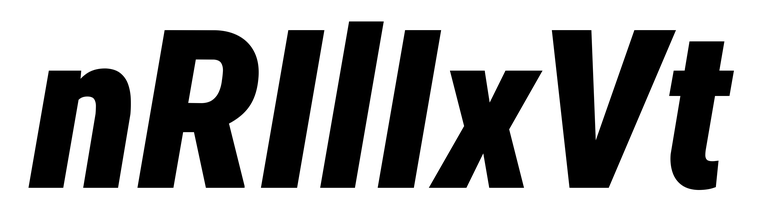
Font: Roboto-Italic_Condensed_Black_Italic